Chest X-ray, AP view. Patient: 25 years old, sex F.
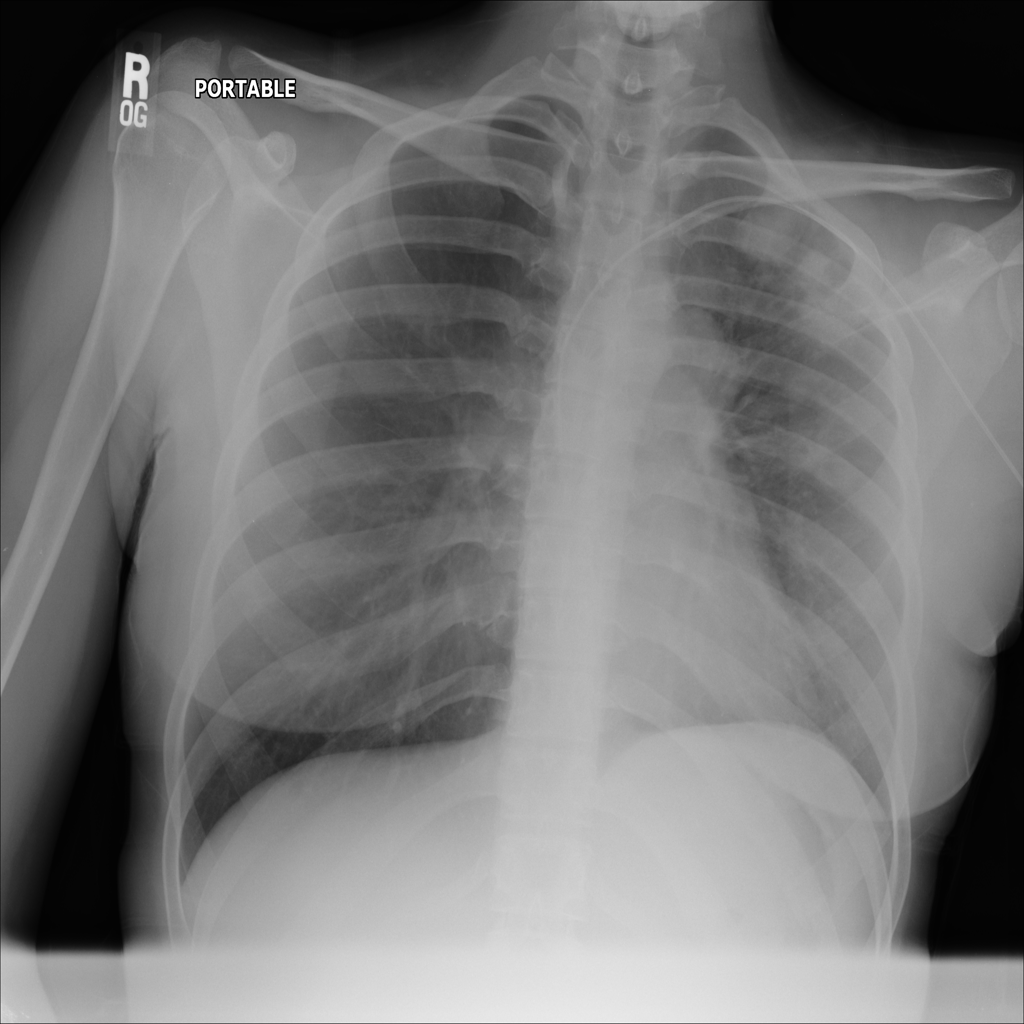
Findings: Infiltration, Nodule